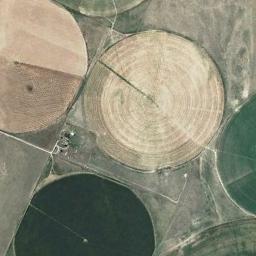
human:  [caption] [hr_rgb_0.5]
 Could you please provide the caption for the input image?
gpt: There are some bare circle farmland and green circle farmland .

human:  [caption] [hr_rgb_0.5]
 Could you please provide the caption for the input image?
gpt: There is a large circular field in the upper left corner .

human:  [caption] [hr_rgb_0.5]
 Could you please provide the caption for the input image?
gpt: Several neatly arranged green and tan mixed circular farmland .

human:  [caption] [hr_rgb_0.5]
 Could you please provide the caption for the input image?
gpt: Several circular farmlands with different colors are neatly arranged on the ground .

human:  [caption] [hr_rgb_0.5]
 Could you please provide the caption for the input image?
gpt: There are a few circular farmlands of the same size side by side .